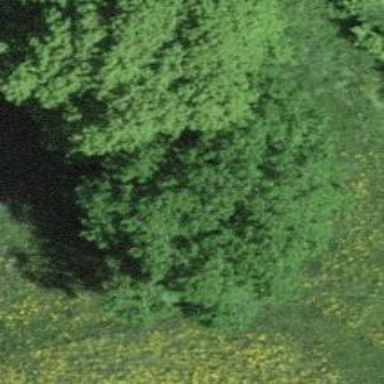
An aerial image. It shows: Single tag "natural: tree."